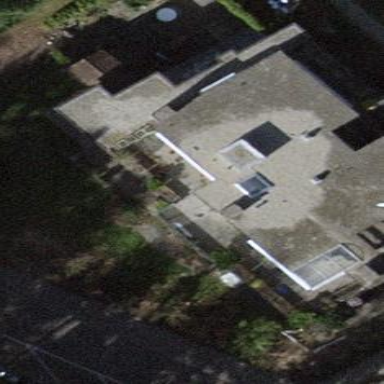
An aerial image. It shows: View of roof of building.